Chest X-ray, AP view. Patient: 45 years old, sex F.
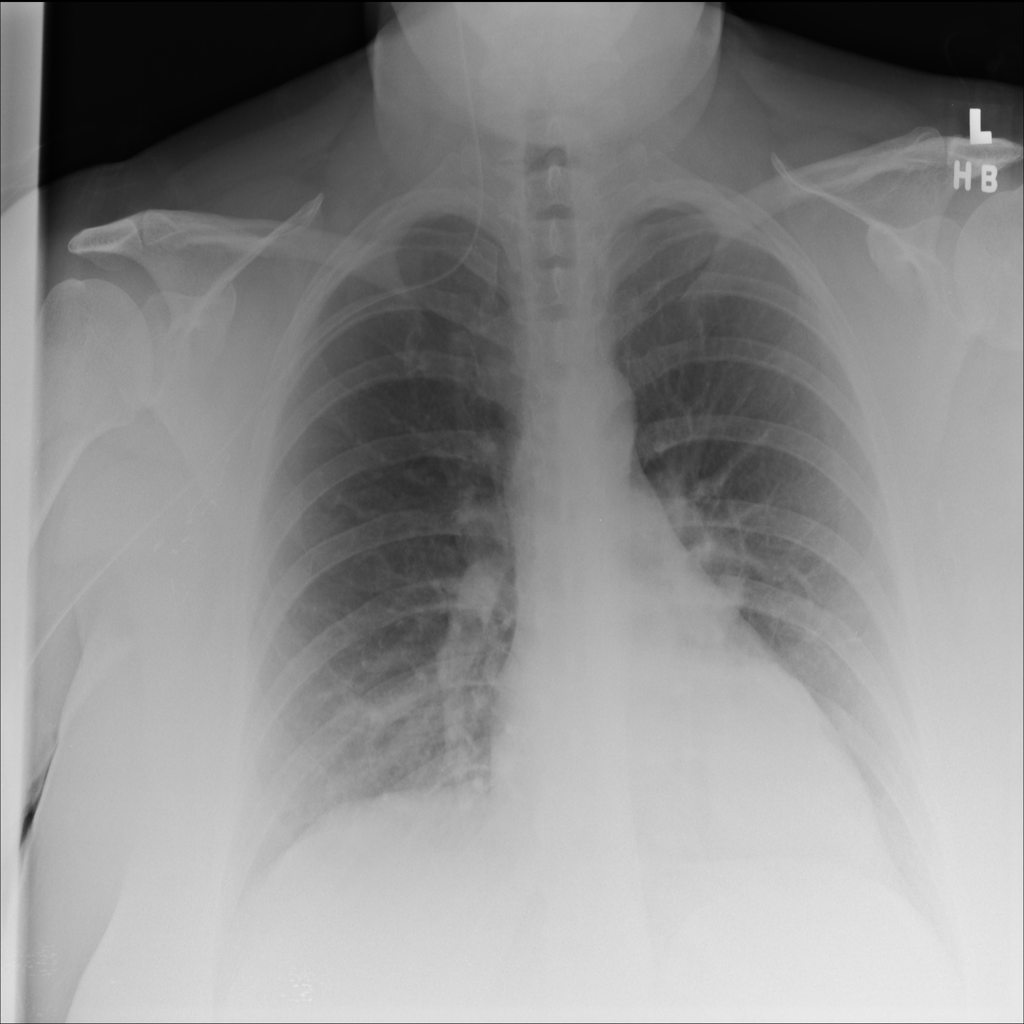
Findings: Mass